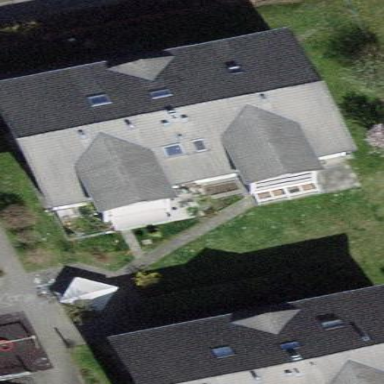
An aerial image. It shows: Building with tiled roof.